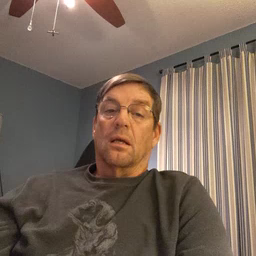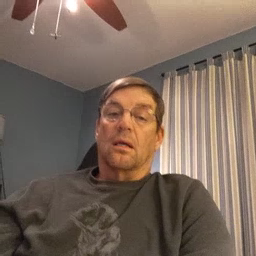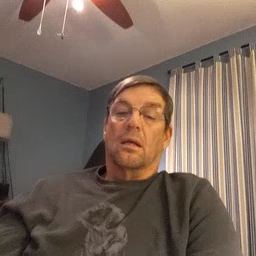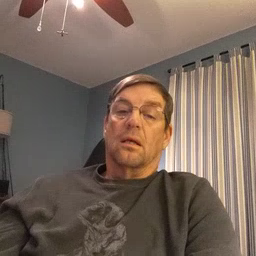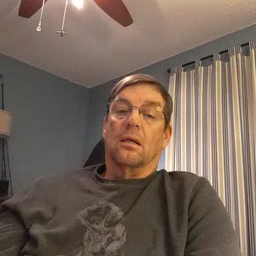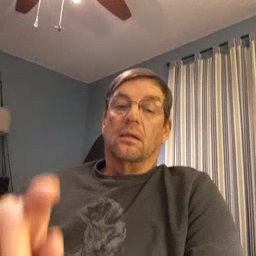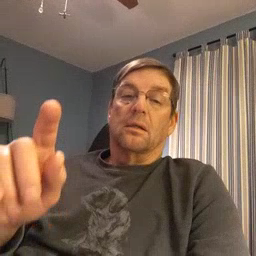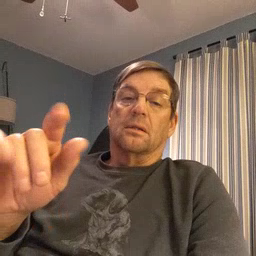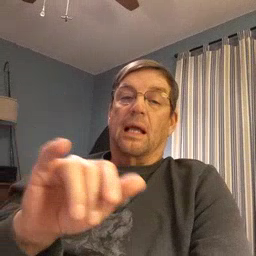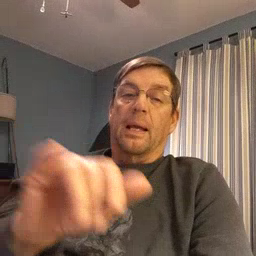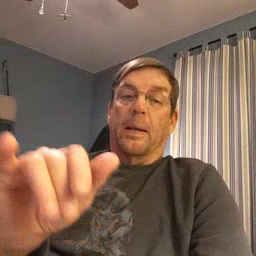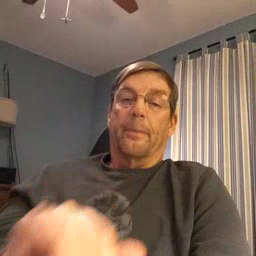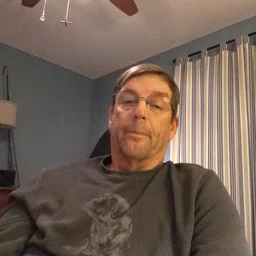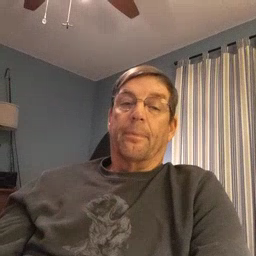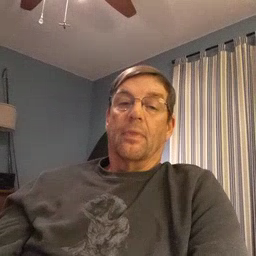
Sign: same